Aerial crown-view tile of a tropical tree (Barro Colorado Island, Panama), acquired 20240918:
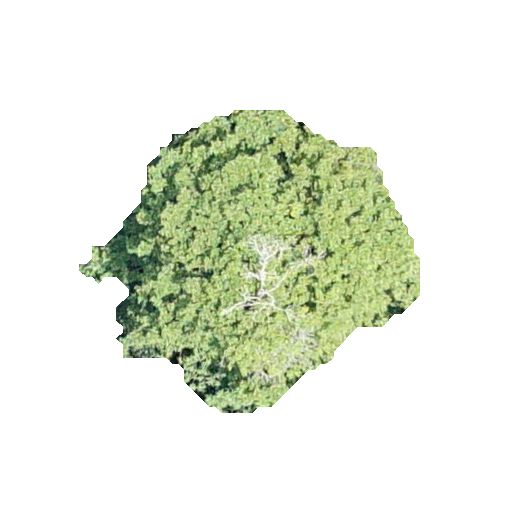
Species: Alseis blackiana
GBIF accepted scientific name: Alseis blackiana
Crown area: 102.407 m²